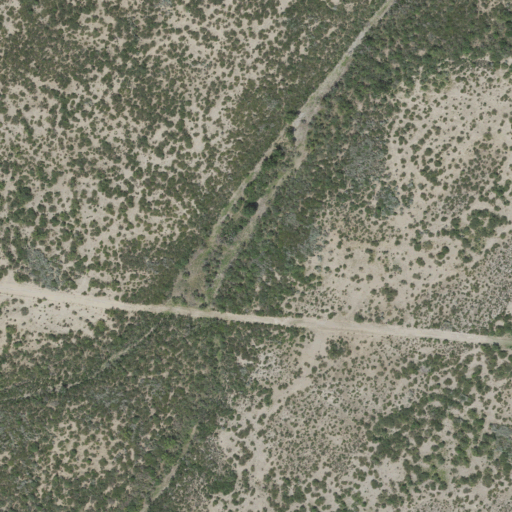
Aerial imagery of valley in Texas named Beef Canyon containing shrub, open development, grassland, and low intensity development